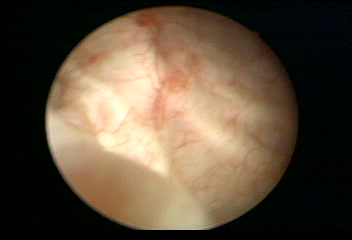
Modality: WLC
Class: Normal mucosa
Bladder cancer association: No